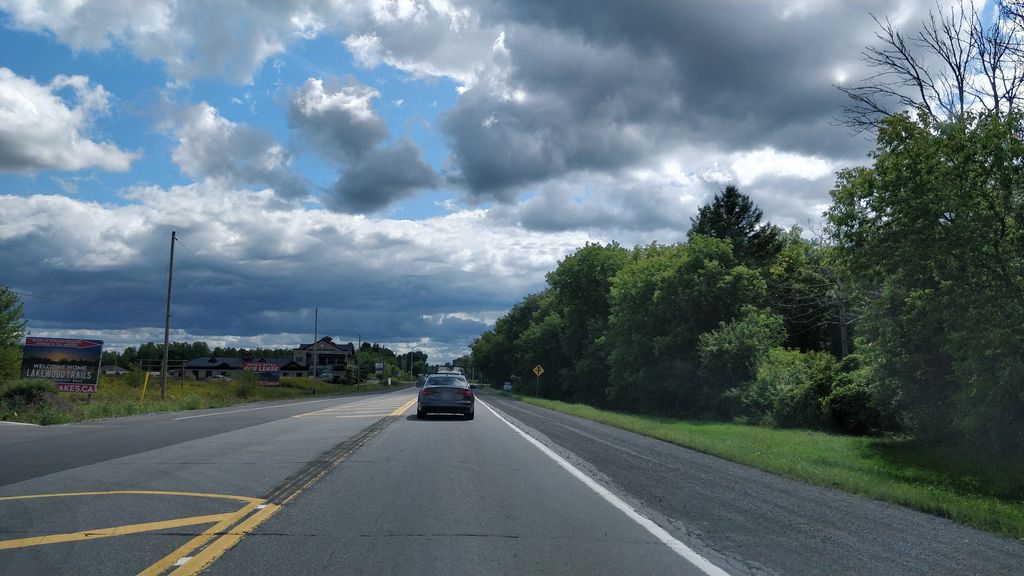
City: ottawa-gatineau